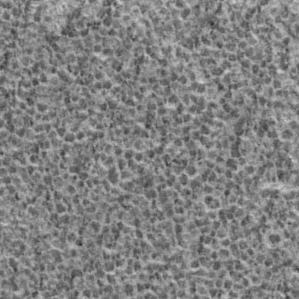
Label: frost